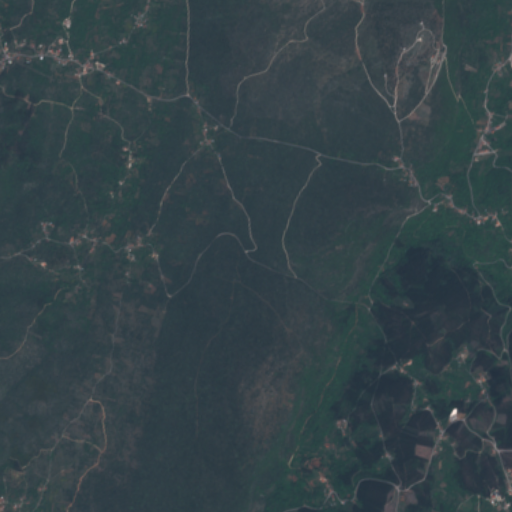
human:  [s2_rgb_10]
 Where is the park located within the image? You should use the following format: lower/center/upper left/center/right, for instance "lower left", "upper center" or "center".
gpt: The park is located in the upper right of the image.
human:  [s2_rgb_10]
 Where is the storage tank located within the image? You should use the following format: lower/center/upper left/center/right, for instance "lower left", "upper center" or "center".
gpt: The storage tank is located in the right of the image.
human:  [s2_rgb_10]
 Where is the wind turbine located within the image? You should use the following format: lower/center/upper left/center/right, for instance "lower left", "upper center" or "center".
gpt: The wind turbine is located in the upper right of the image.
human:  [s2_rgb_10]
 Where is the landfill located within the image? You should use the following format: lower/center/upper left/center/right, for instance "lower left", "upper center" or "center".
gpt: There is no landfill in the image.